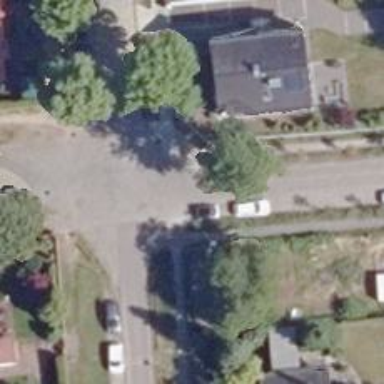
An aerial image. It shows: Residential road with sidewalks on both sides.